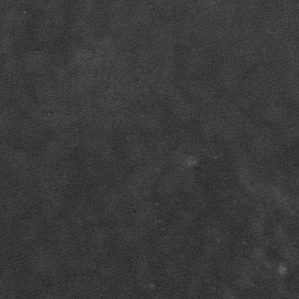
Label: frost